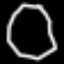
Label: octagon